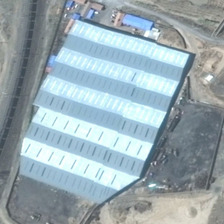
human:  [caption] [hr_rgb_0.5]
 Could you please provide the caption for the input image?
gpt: a large building is near a road .

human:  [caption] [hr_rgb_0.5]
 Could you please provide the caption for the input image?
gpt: a large building is near a road .

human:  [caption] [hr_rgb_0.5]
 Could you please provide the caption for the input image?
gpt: a large building is near a road .

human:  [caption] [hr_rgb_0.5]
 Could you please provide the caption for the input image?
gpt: a large building is near a road .

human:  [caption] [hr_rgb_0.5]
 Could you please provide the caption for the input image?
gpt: a large building is near a road .